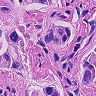
Metastatic tissue present: yes